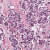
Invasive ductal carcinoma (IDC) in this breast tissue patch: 1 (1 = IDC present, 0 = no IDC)